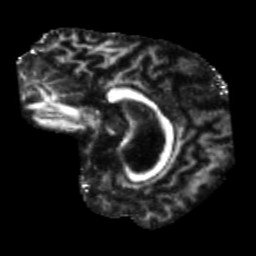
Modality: FA
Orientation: sagittal
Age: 71
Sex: male
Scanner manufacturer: siemens
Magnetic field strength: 3 T
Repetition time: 5.25 s
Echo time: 0.08 s